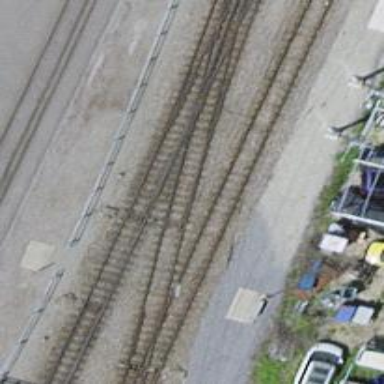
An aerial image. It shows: Narrow-gauge railway track with 1 electrified contact line.